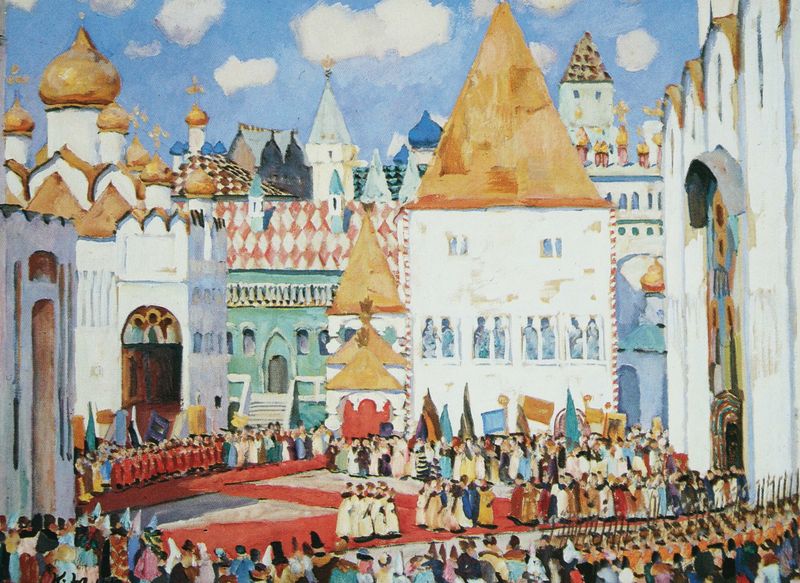
Titel: Der Kreml
Künstler: Konstantin Fjodorowitsch Juon
Standort: St. Petersburg
Institution: Russisches Museum
Schlagwörter: blau, gruppe, himmel, weiß, wolken, gelb, grün, menschen, ocker, stadt, bunt, fenster, hell, straße, dach, haus, rot, weg, wolke, menge, teppich, feier, mensch, häuser, kirche, gold, turm, farbig, fahnen, zuschauer, fahne, flagge, moderne, russland, dächer, mauer, tag, naiv, platz, treppe, lanze, soldaten, stufe, stufen, tor, schild, kuppeln, moschee, orient, orientalisch, türme, zwiebelturm, zwiebeltürme, moskau, treffen, menschenmenge, kathedrale, arabisch, ostern, stadtlandschaft, lanzen, prozession, hochzeit, pike, piken, flaggen, strass, schilde, fahnenträger, orthodox, lanzenträger, pikeniere, kremel, ehrengarde, ehrenwache, flaggenträger, rsoldat, schäferwolken